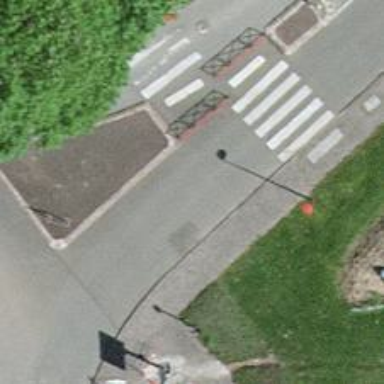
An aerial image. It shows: Secondary road with asphalt surface.